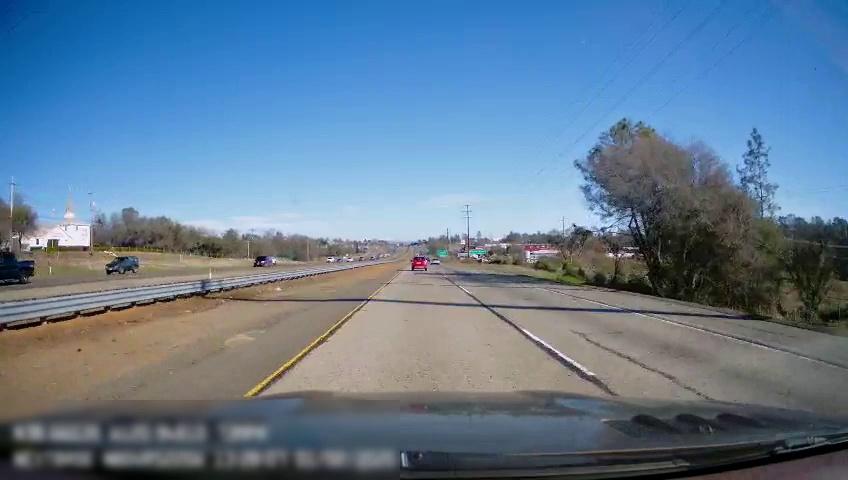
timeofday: Day
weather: Sunny
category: Drivable Space
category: Drivable Space
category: Vehicles | SUV
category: Vehicles | Car
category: Vehicles | Truck
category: Vehicles | SUV
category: Vehicles | Van
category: Vehicles | SUV
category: Lanes | Current Lane
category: Lanes | Current Lane
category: Lanes | Alternate Lane
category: Traffic | Signs
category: Traffic | Signs